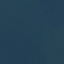
Land use / land cover: SeaLake